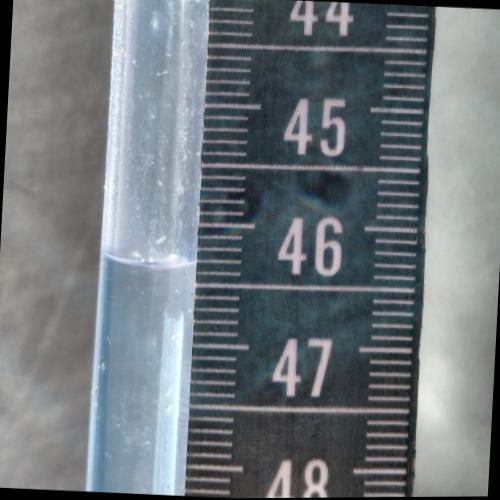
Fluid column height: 46.3 cm